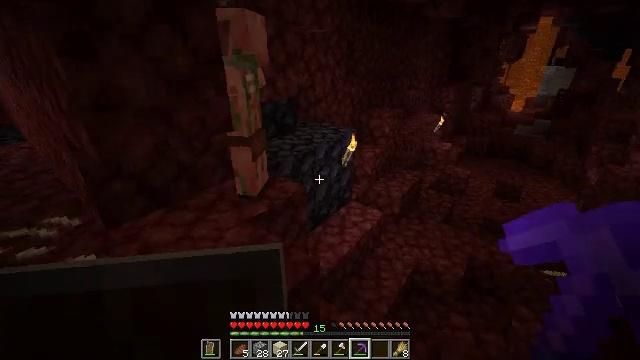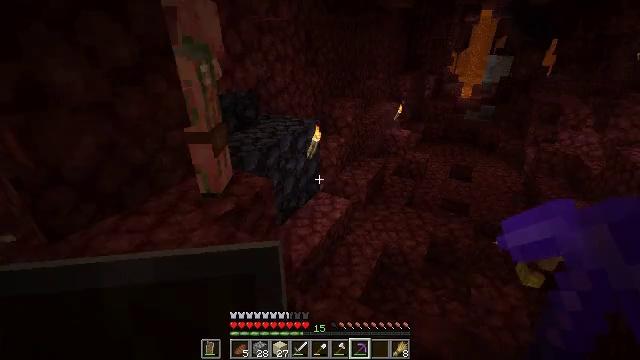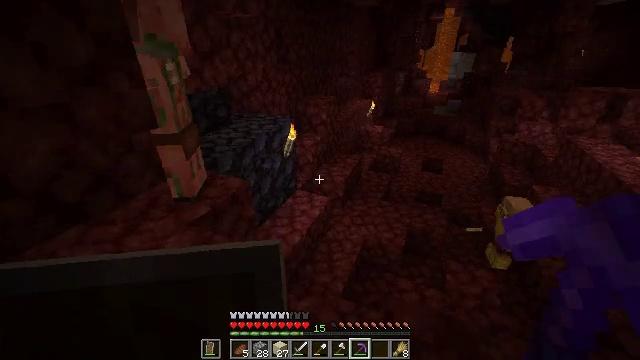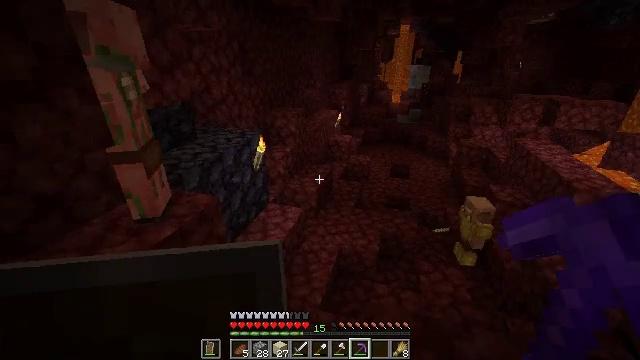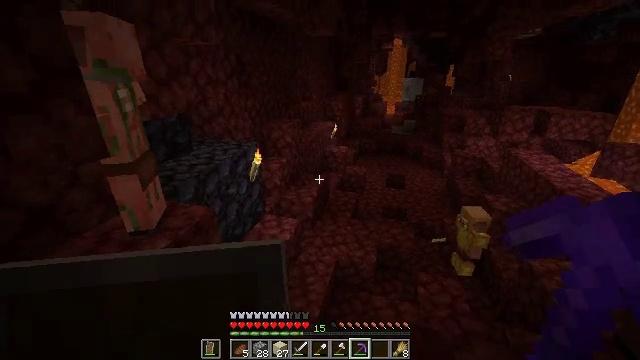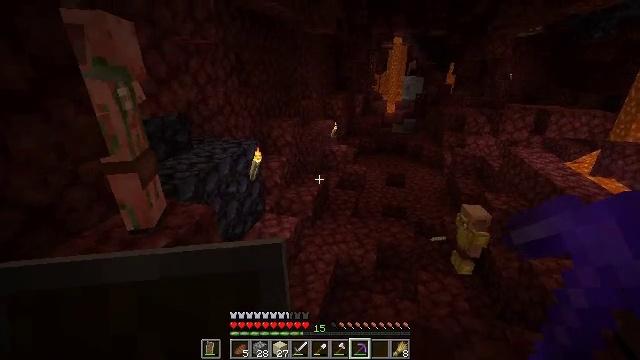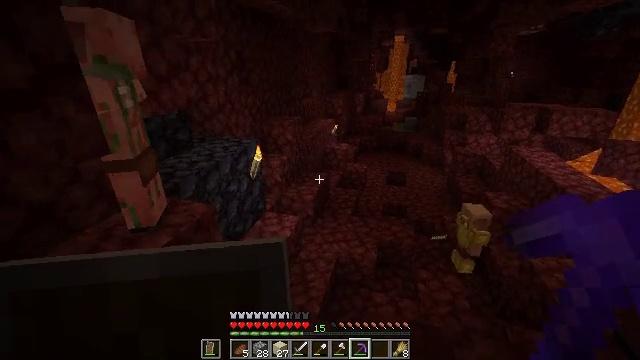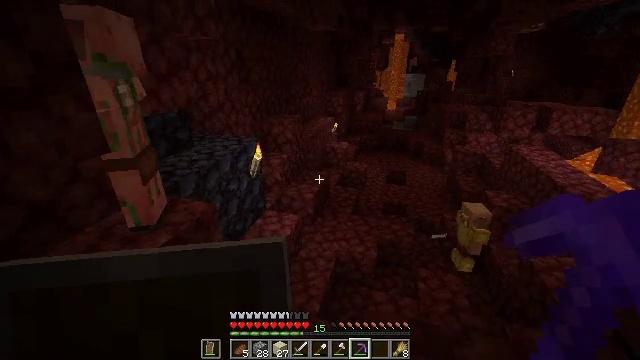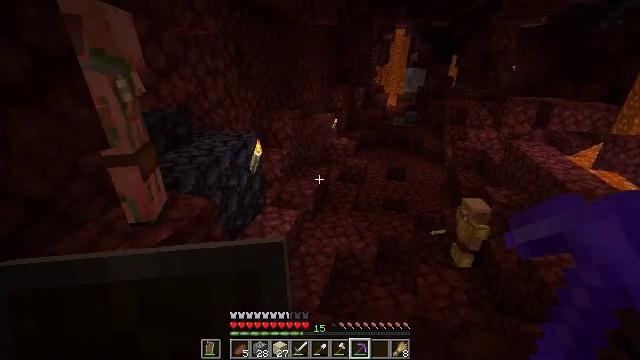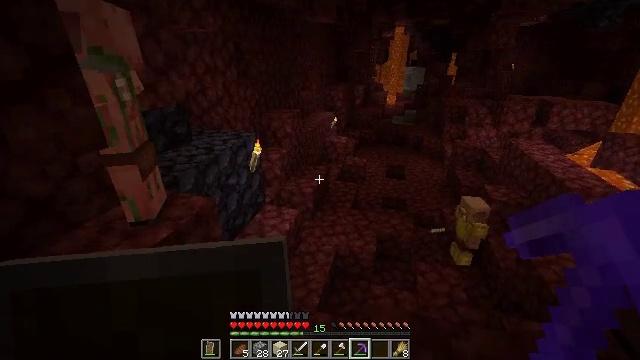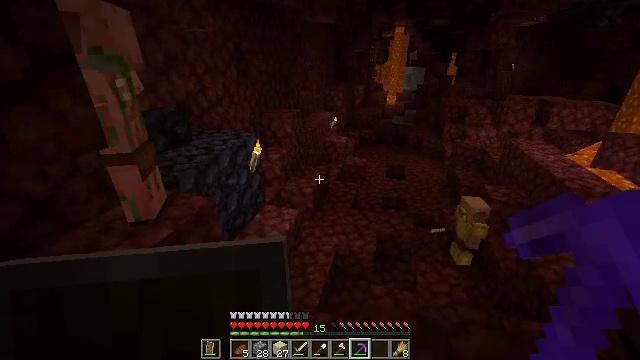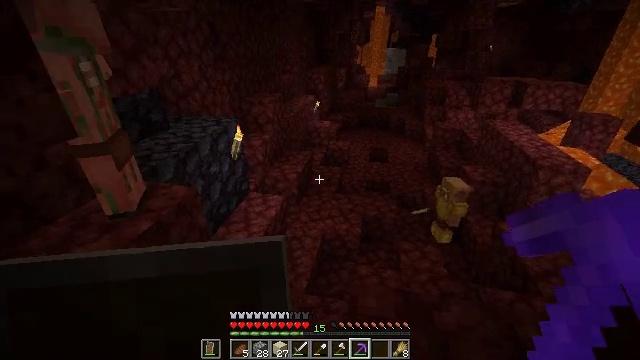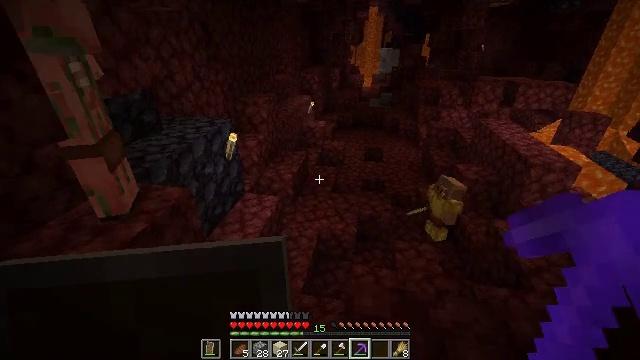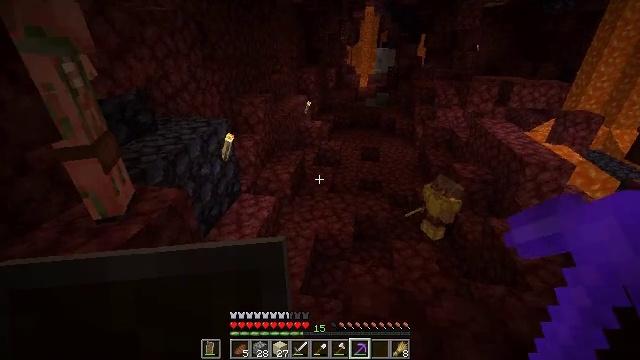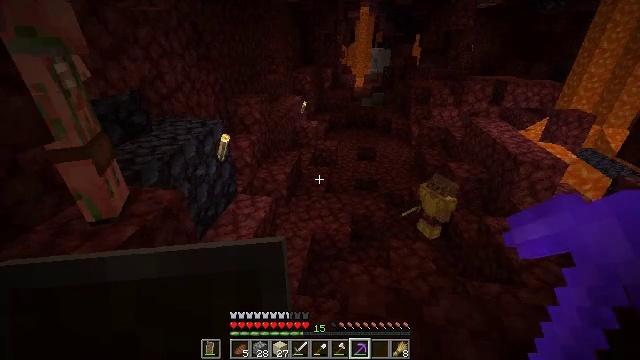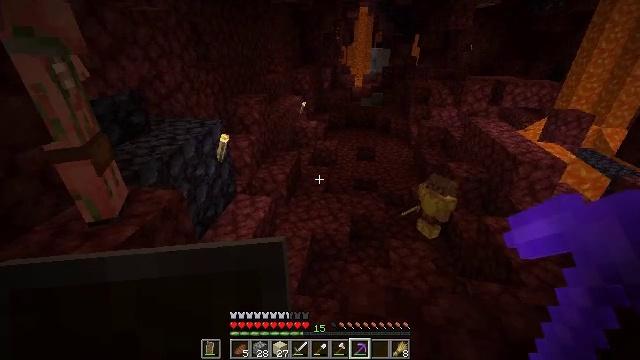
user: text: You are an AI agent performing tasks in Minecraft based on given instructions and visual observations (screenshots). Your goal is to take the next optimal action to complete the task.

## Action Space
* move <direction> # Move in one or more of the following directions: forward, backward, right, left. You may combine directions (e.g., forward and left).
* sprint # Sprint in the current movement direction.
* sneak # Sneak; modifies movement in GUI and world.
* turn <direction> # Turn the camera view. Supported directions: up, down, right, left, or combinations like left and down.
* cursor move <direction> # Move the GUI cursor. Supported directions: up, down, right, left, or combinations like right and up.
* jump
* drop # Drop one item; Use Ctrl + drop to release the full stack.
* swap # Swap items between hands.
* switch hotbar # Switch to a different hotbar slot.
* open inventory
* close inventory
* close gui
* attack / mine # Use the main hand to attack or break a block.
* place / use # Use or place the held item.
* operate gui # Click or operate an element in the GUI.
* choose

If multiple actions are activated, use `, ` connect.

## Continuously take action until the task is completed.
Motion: motion action
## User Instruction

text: Destroy the wall torch to gather it.
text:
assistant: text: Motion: turn right and down
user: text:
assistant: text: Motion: turn right
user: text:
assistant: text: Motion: turn right and up
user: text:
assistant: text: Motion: turn up
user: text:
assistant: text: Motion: no_op
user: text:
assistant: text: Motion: no_op
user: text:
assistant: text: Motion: no_op
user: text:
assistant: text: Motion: no_op
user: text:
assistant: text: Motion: no_op
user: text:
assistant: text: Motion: no_op
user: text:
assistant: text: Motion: turn right and down
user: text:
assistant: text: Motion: turn right
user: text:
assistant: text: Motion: no_op
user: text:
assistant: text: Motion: no_op
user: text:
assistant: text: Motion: no_op
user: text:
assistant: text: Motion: no_op
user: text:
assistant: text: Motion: no_op
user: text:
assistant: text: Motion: no_op
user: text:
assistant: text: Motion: no_op
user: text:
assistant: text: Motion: no_op
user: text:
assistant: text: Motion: no_op
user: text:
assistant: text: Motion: no_op
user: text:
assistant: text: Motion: no_op
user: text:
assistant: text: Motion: no_op
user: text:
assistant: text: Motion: no_op
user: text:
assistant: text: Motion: no_op
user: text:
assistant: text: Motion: no_op
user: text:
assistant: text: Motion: no_op
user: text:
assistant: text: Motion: no_op
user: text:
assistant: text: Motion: no_op